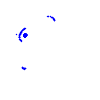
Particle: pion